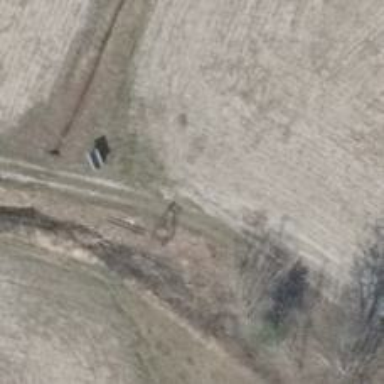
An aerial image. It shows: Hunting stand.